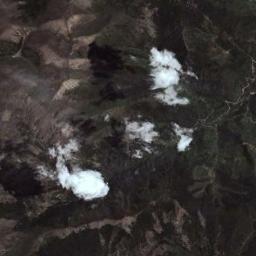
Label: cloud